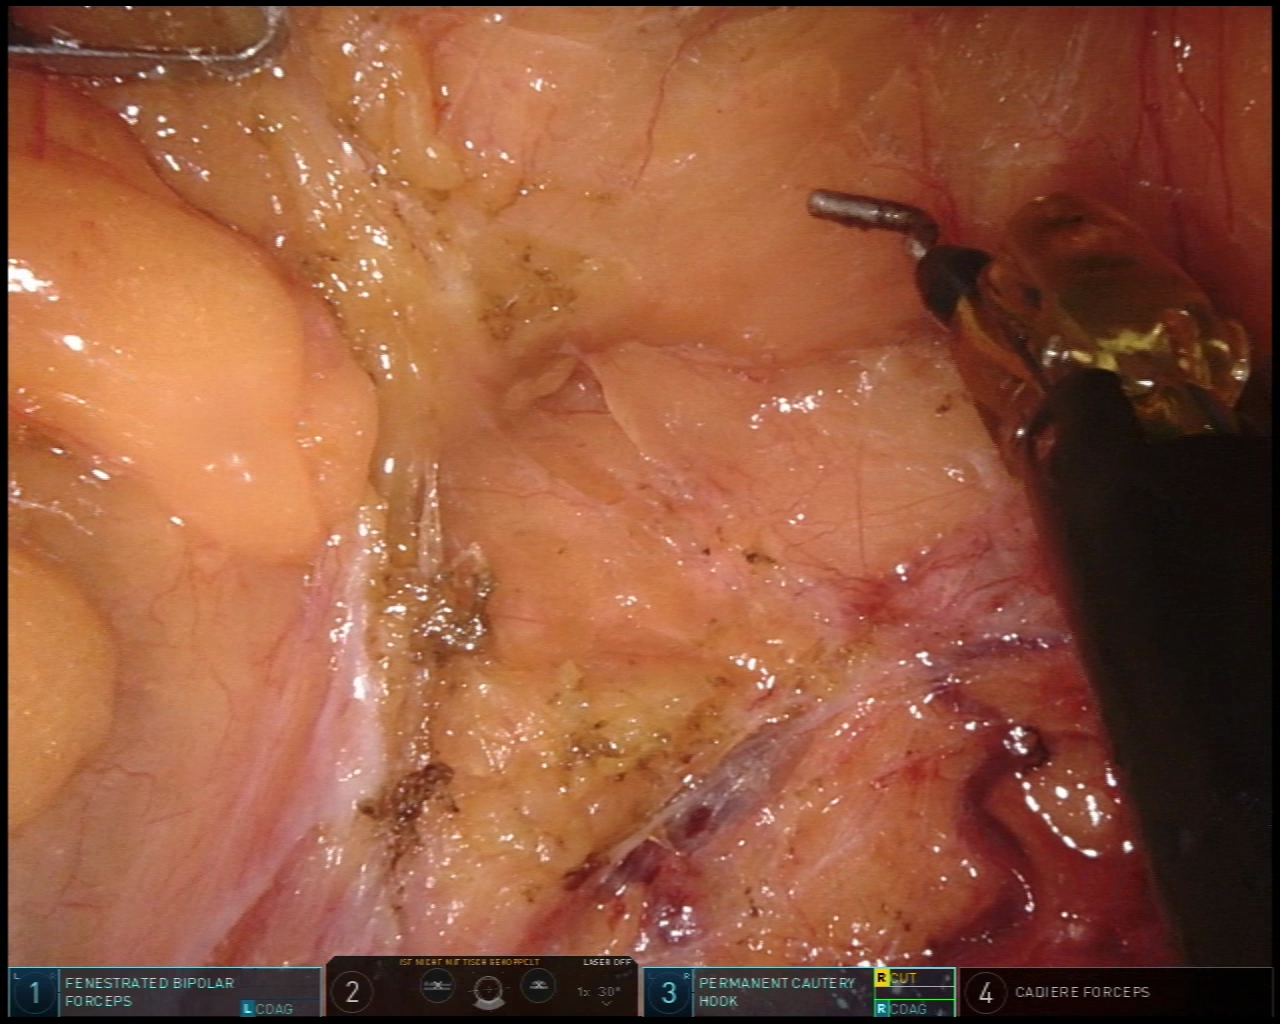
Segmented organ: pancreas
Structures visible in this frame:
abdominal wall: no
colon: no
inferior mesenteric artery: no
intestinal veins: no
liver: no
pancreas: yes
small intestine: no
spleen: no
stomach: no
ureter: no
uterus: no
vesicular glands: no